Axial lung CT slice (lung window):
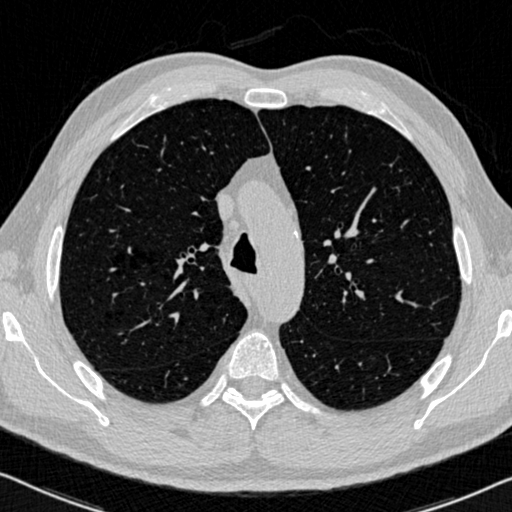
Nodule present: no